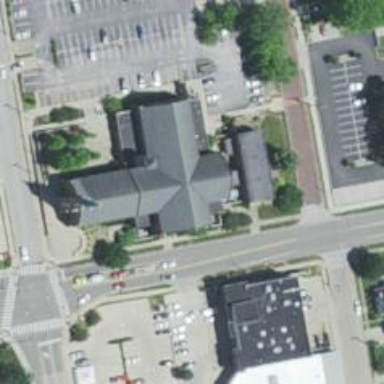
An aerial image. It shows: Building serving as place of worship.